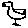
Label: bird